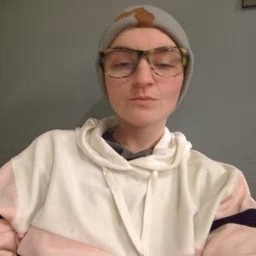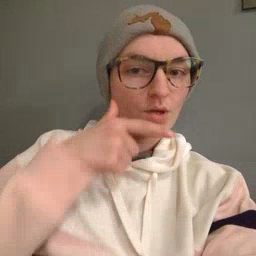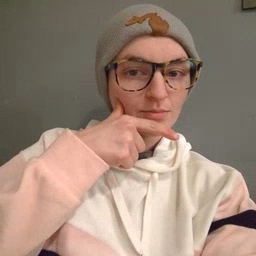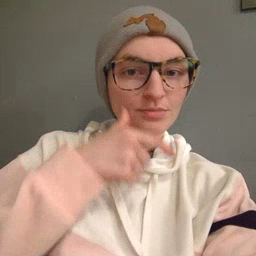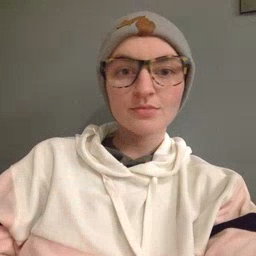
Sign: radio